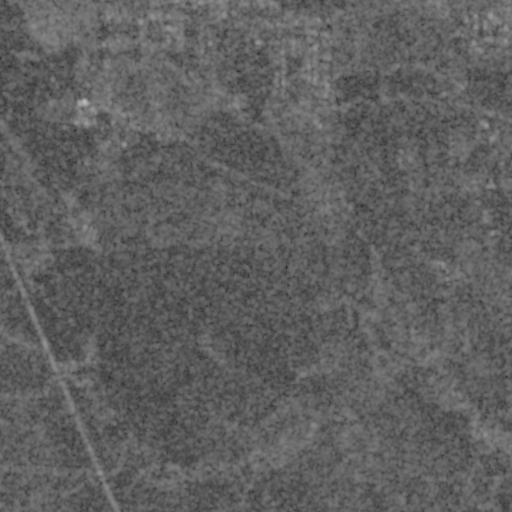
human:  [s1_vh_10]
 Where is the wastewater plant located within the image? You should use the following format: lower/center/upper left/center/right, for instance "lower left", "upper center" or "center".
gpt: The wastewater plant is located in the upper right of the image.
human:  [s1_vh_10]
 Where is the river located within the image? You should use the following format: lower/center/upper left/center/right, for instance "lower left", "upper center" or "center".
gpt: The river is located in the upper of the image.
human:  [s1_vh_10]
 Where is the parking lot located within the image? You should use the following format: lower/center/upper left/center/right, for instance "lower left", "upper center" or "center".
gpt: There is no parking lot in the image.

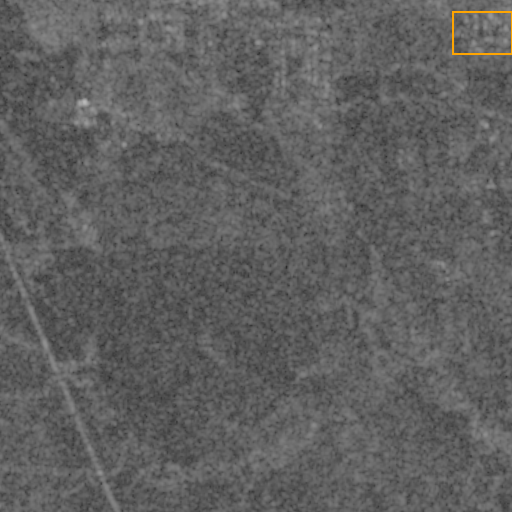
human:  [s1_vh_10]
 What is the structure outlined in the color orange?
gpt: The structure outlined in orange is a wastewater plant.
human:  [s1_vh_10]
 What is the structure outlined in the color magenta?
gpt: There is no magenta outline.